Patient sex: F
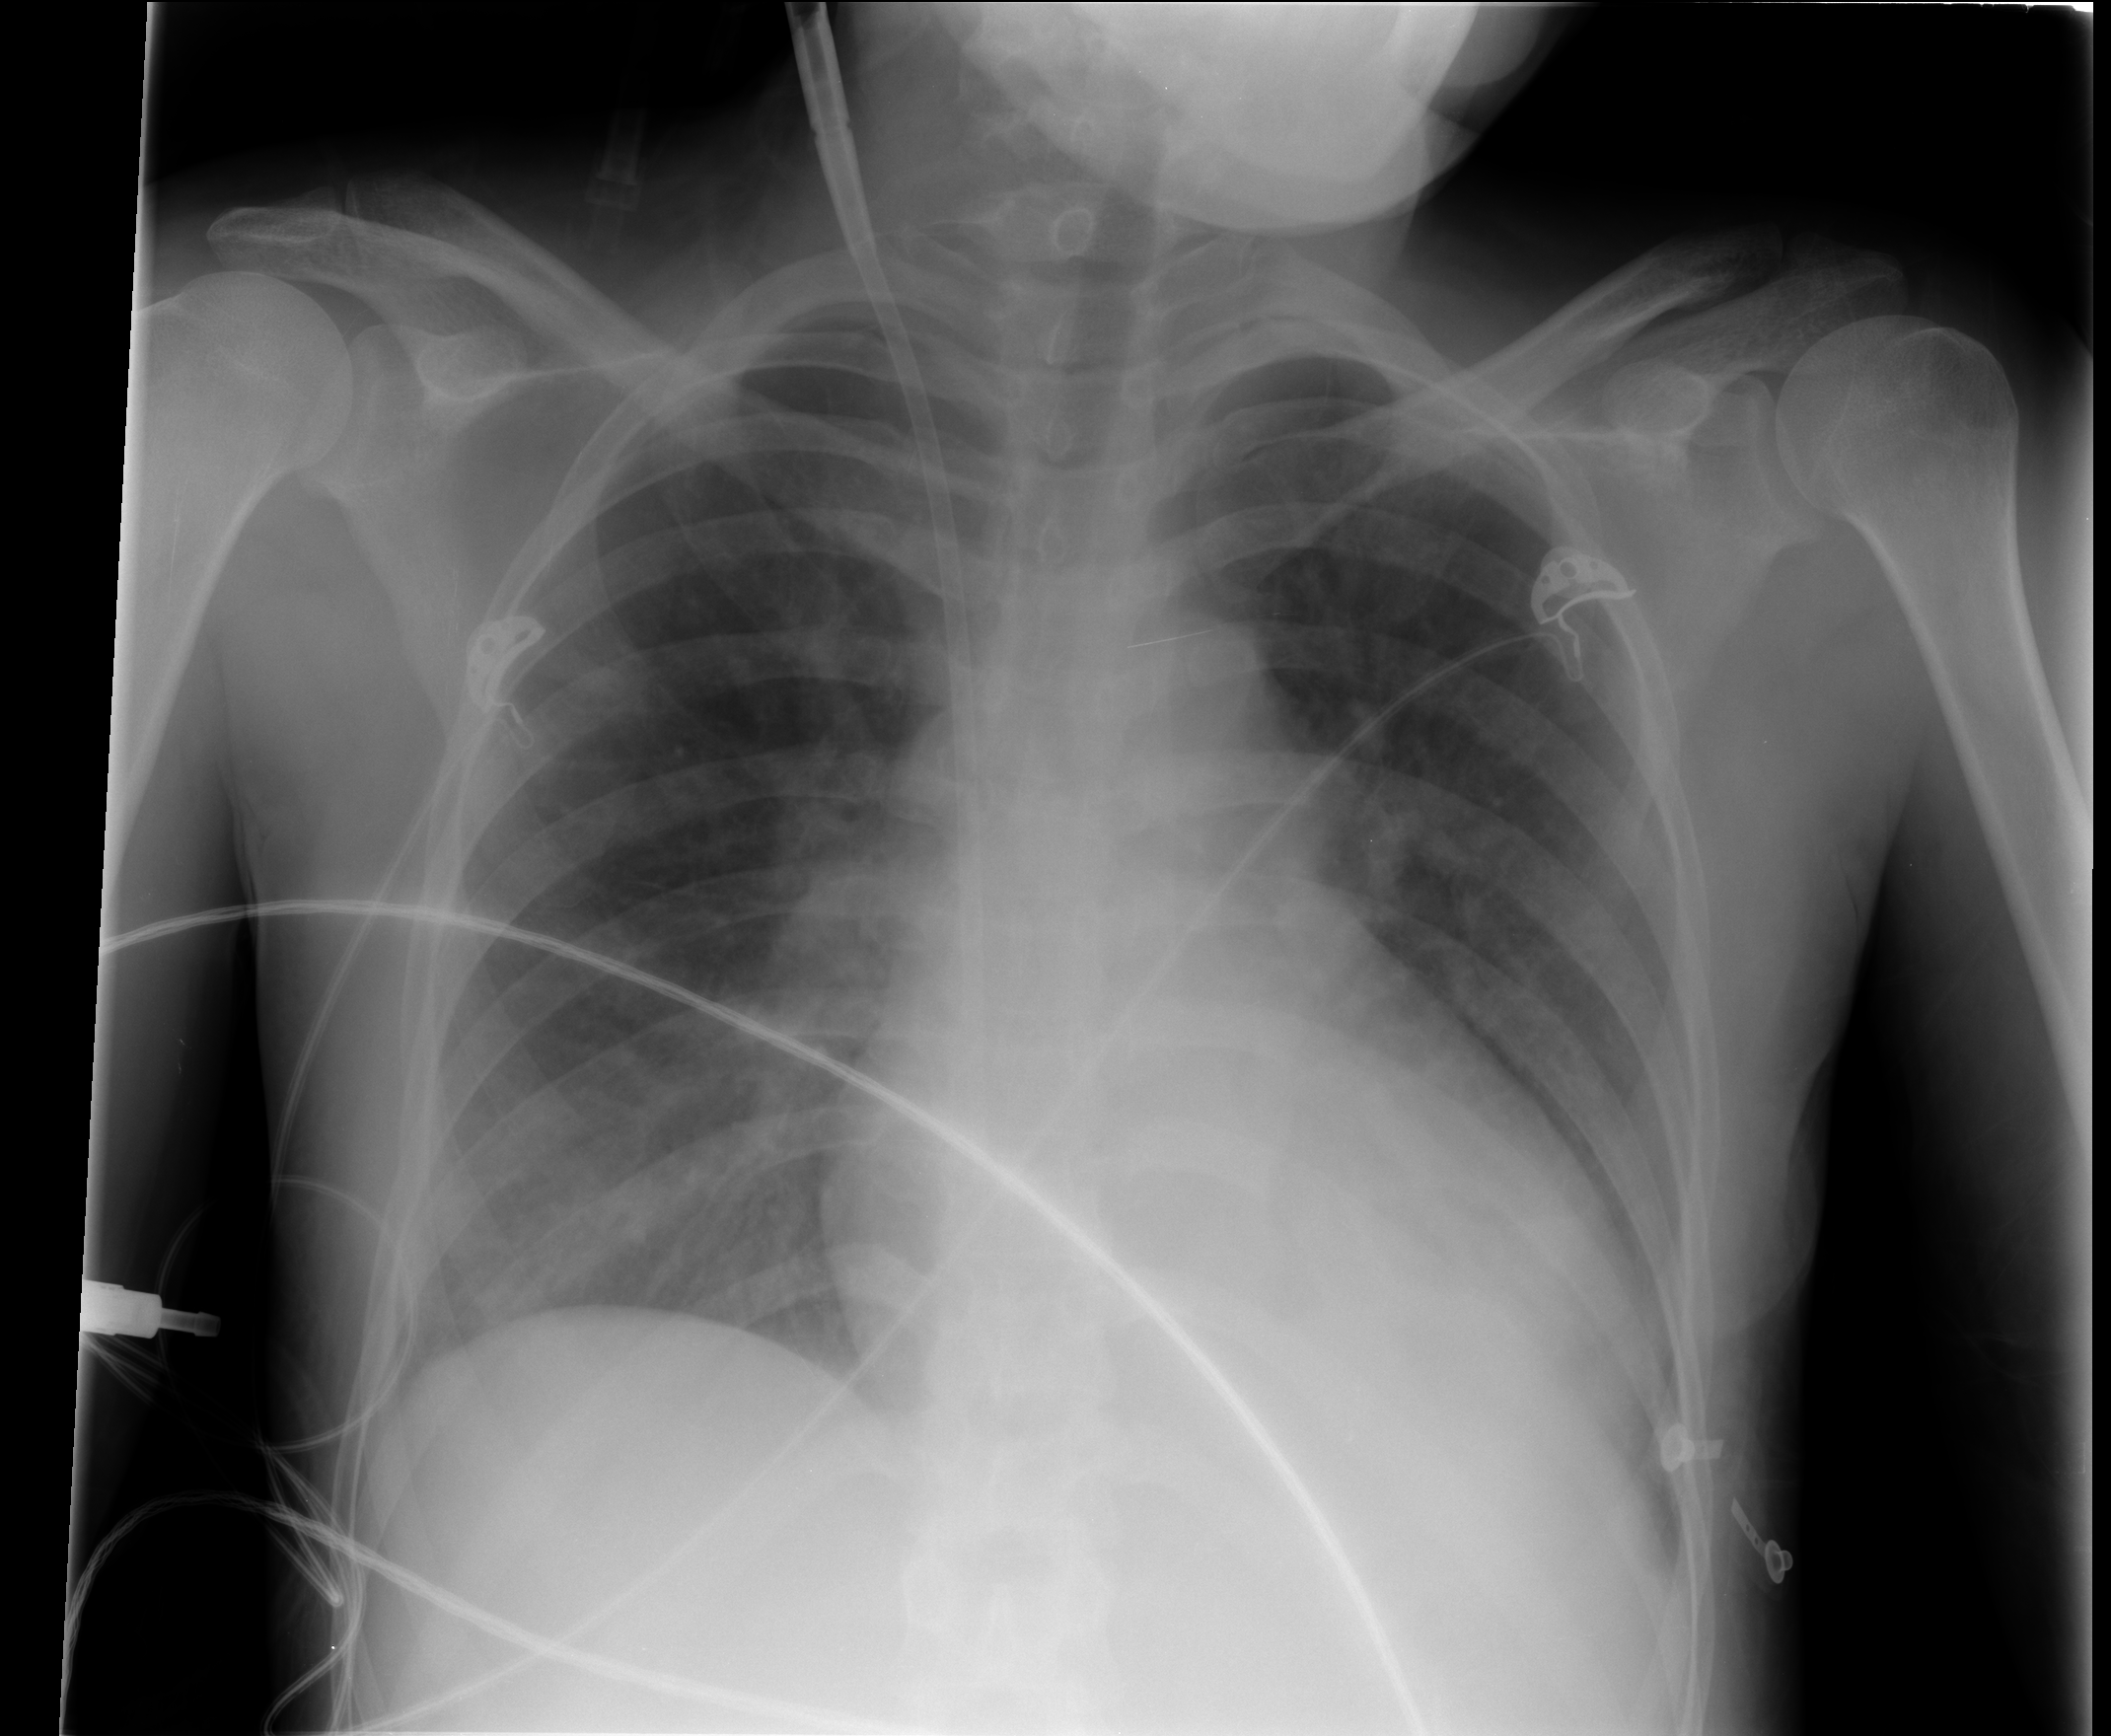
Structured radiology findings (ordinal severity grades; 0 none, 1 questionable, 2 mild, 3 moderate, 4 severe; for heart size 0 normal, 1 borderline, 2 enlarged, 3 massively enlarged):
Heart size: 2
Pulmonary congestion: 2
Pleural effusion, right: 1
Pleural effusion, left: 0
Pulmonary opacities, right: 0
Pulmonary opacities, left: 0
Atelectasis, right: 2
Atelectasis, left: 2